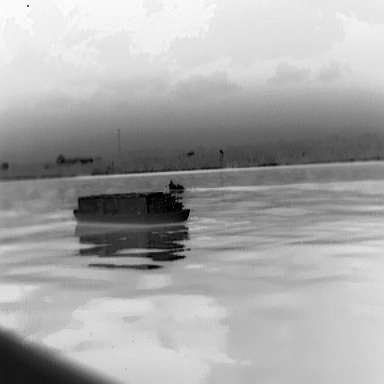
There are two objects shown in the infrared image, including a warship, and a fishing_boat.